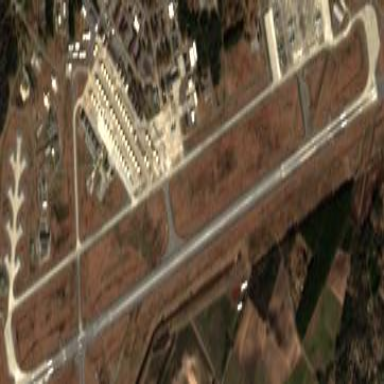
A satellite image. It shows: Concrete taxiway area at the airport.